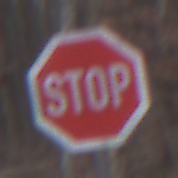
Verkehrszeichen: Stop
Umgebung: Outdoor, Nature
Tageszeit: Midday
Wetter: Overcast
Licht: Natural
Jahreszeit: Autumn
Kontrast: LowContrast